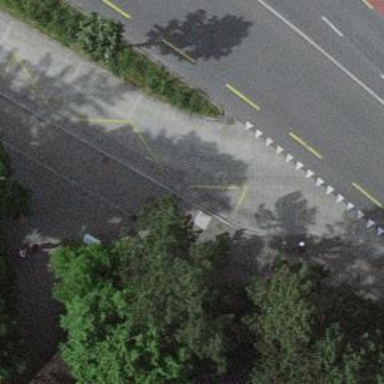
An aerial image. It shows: Bus stop with platform for public transport.